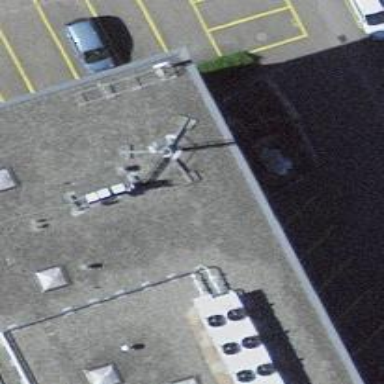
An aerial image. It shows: Man-made mast used for communication purposes.